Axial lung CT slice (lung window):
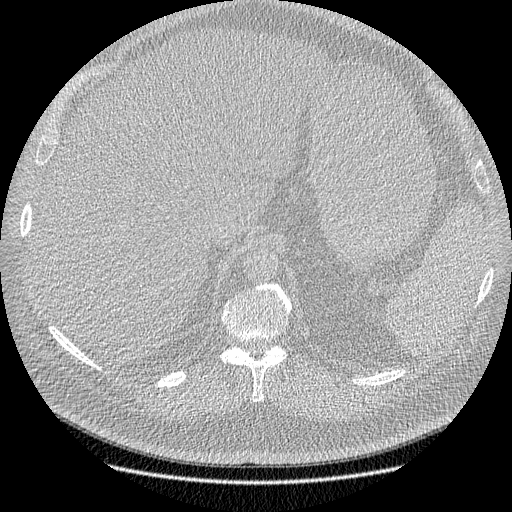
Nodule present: no